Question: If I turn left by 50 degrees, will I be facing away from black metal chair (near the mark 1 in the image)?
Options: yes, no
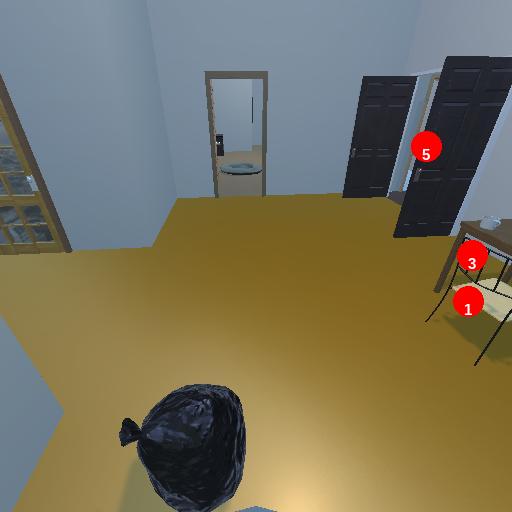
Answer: yes